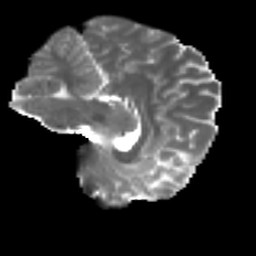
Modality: T2w
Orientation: sagittal
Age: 27
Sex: male
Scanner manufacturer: ge
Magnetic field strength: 3 T
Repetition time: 7.8 s
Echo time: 0.0606 s